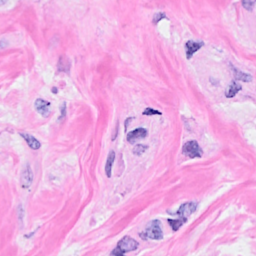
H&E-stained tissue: Breast